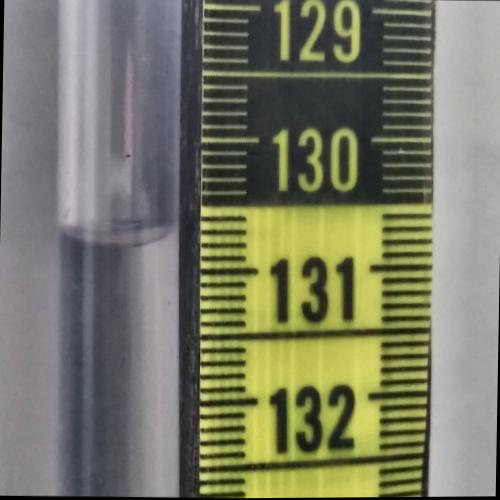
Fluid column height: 130.7 cm